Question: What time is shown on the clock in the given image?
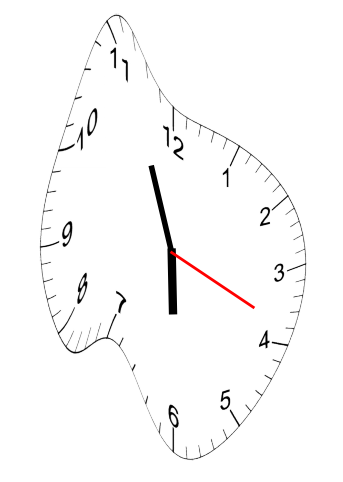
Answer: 05:56:19